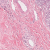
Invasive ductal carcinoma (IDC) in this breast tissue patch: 0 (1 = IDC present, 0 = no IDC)